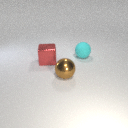
large red metal cube behind large brown metal sphere